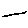
Label: line